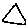
Label: triangle